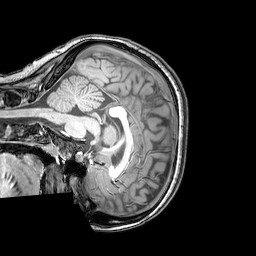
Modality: T1w
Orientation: sagittal
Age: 21
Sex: female
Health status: healthy
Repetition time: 0.081 s
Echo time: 0.037 s